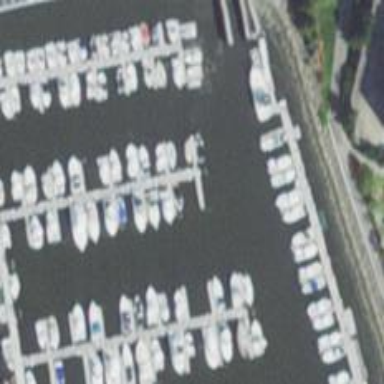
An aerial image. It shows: Pier with mooring facilities.